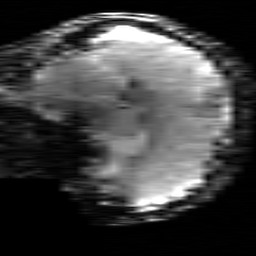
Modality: T2starw
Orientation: sagittal
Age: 26
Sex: female
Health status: healthy
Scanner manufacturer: siemens
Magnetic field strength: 3 T
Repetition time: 0.7 s
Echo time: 0.02 s